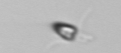
Label: Pyramimonas